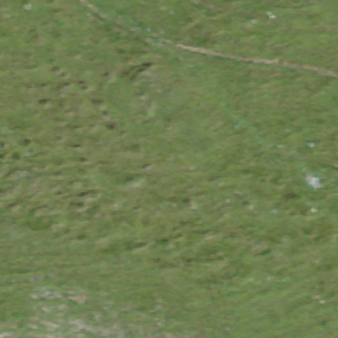
Label: other